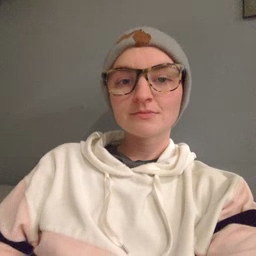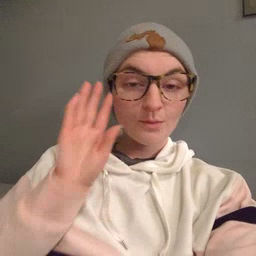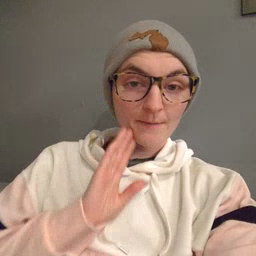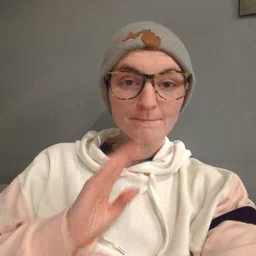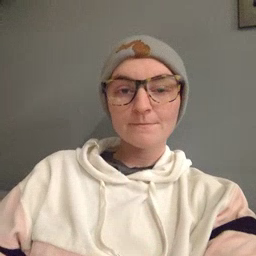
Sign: brown